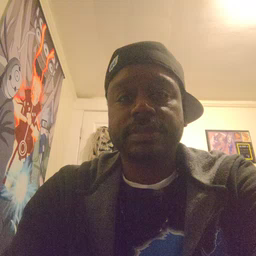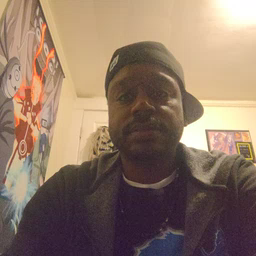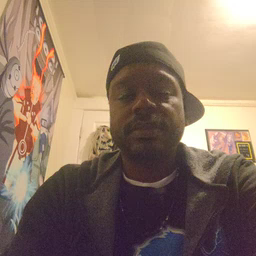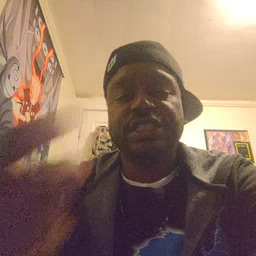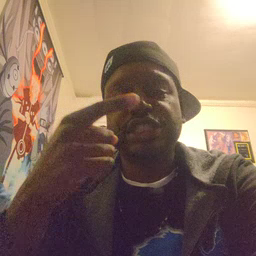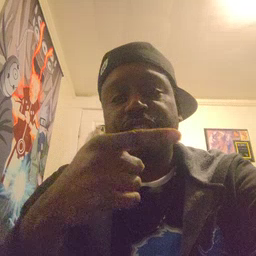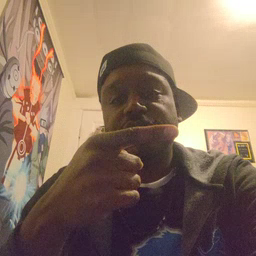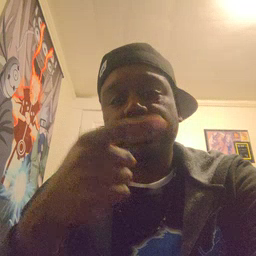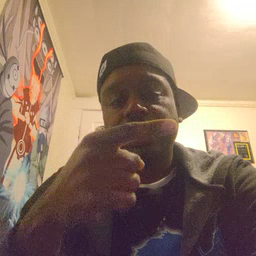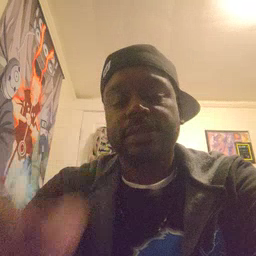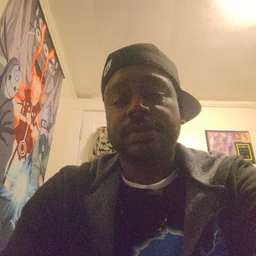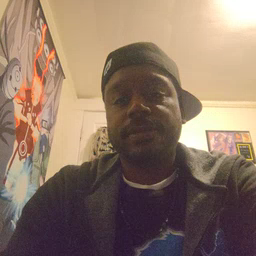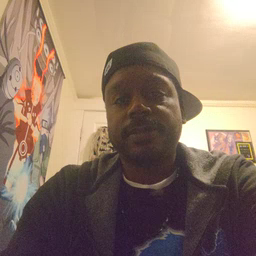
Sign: hesheit